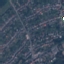
Land use / land cover: Residential